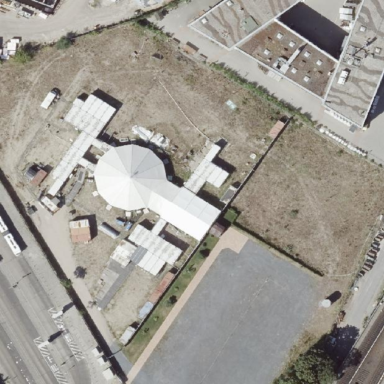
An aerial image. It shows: Events venue housed in tent.